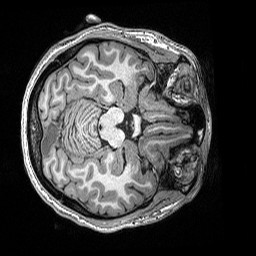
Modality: T1w
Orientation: axial
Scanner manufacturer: siemens
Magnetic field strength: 3 T
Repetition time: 2.53 s
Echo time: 0.0033 s